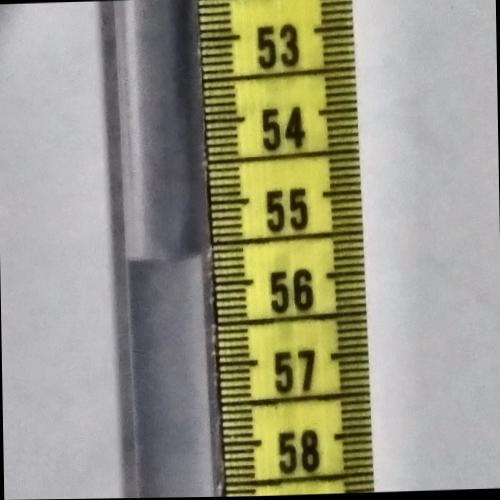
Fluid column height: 55.6 cm